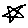
Label: star